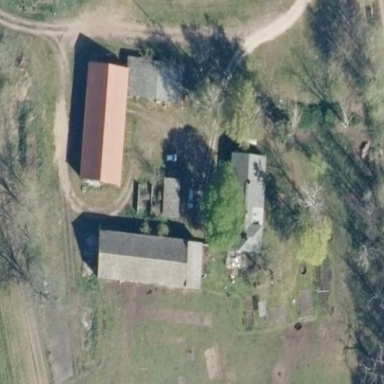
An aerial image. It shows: Farmyard area.